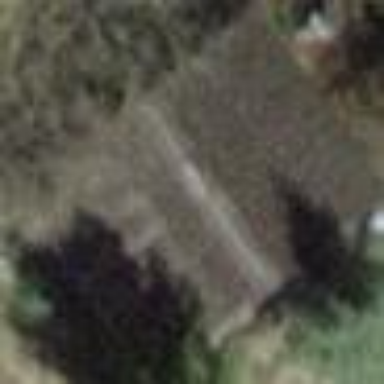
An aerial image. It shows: Shed.